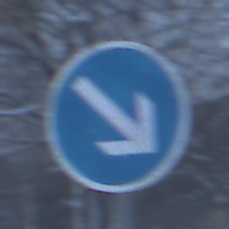
Verkehrszeichen: VorgeschriebeneVorbeifahrtRechts
Umgebung: Outdoor, Nature
Tageszeit: Midday
Wetter: Overcast
Licht: Natural
Jahreszeit: Winter
Kontrast: LowContrast